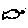
Label: fish